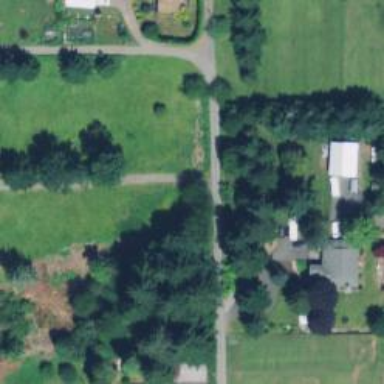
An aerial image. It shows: Driveway for service vehicles.